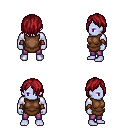
a pixel art fantasy rpg character, male body template, dark elf, purple skin, brown tunic, magenta pants, brunette bangs hairstyle, cloth bracers, four views (front, back, left, right), 2x2 character sprite sheet, small pixel art, hard edges, no anti-aliasing